Question: I have this window:
'''
@Override
public void start(Stage primaryStage){
NumberAxis xAxis = new NumberAxis(1960, 2020, 10);
xAxis.setLabel("Years");
NumberAxis yAxis = new NumberAxis(0, 350, 50);
yAxis.setLabel("No.of schools");
LineChart<Number, Number> lineChart = new LineChart<>(xAxis, yAxis);
lineChart.setTitle("Chart");
XYChart.Series<Number, Number> series = new XYChart.Series<>();
series.setName("No of schools in an year");
Platform.runLater(() ->
series.getNode().lookup(".chart-series-line").setStyle("-fx-stroke: black;")
);
series.getData().add(new XYChart.Data<>(1970, 15));
series.getData().add(new XYChart.Data<>(1980, 30));
series.getData().add(new XYChart.Data<>(1990, 60));
series.getData().add(new XYChart.Data<>(2000, 120));
series.getData().add(new XYChart.Data<>(2013, 240));
series.getData().add(new XYChart.Data<>(2014, 300));
lineChart.getData().add(series);
var scene = new Scene(lineChart);
primaryStage.setScene(scene);
primaryStage.show();
}
'''
This is how it looks:

I want to change the color of series, but what I can achieve is to change color of line, but shape not.
How I can change the color of shape?
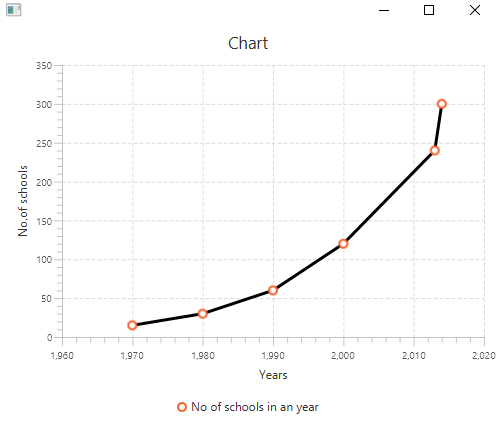
Answer: I would suggest using 'CSS'. The key here is looking up all the nodes associated with a series and changing the color of the nodes. The first series is '.series0'.
> Key Code:
'''
Set<Node> nodes = lineChart.lookupAll(".series" + 0);
for (Node n : nodes) {
n.setStyle("-fx-background-color: black, white;
"
+ " -fx-background-insets: 0, 2;
"
+ " -fx-background-radius: 5px;
"
+ " -fx-padding: 5px;");
}
'''
> Full Code
'''
import java.util.Set;
import javafx.application.Application;
import javafx.application.Platform;
import javafx.scene.Node;
import javafx.scene.Scene;
import javafx.scene.chart.LineChart;
import javafx.scene.chart.NumberAxis;
import javafx.scene.chart.XYChart;
import javafx.stage.Stage;
public class ScatterChartSample extends Application {
@Override
public void start(Stage stage) {
NumberAxis xAxis = new NumberAxis(1960, 2020, 10);
xAxis.setLabel("Years");
NumberAxis yAxis = new NumberAxis(0, 350, 50);
yAxis.setLabel("No.of schools");
LineChart<Number, Number> lineChart = new LineChart<>(xAxis, yAxis);
lineChart.setTitle("Chart");
XYChart.Series<Number, Number> series = new XYChart.Series<>();
series.setName("No of schools in an year");
Platform.runLater(()
-> {
Set<Node> nodes = lineChart.lookupAll(".series" + 0);
for (Node n : nodes) {
n.setStyle("-fx-background-color: black, white;
"
+ " -fx-background-insets: 0, 2;
"
+ " -fx-background-radius: 5px;
"
+ " -fx-padding: 5px;");
}
series.getNode().lookup(".chart-series-line").setStyle("-fx-stroke: black;");
});
series.getData().add(new XYChart.Data<>(1970, 15));
series.getData().add(new XYChart.Data<>(1980, 30));
series.getData().add(new XYChart.Data<>(1990, 60));
series.getData().add(new XYChart.Data<>(2000, 120));
series.getData().add(new XYChart.Data<>(2013, 240));
series.getData().add(new XYChart.Data<>(2014, 300));
lineChart.getData().add(series);
var scene = new Scene(lineChart);
stage.setScene(scene);
stage.show();
}
public static void main(String[] args) {
launch(args);
}
}
'''
> Update: Try this!
'''
for (Data<Number, Number> entry : series.getData()) {
entry.getNode().setStyle("-fx-background-color: black, white;
"
+ " -fx-background-insets: 0, 2;
"
+ " -fx-background-radius: 5px;
"
+ " -fx-padding: 5px;");
}
'''
<URL>